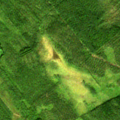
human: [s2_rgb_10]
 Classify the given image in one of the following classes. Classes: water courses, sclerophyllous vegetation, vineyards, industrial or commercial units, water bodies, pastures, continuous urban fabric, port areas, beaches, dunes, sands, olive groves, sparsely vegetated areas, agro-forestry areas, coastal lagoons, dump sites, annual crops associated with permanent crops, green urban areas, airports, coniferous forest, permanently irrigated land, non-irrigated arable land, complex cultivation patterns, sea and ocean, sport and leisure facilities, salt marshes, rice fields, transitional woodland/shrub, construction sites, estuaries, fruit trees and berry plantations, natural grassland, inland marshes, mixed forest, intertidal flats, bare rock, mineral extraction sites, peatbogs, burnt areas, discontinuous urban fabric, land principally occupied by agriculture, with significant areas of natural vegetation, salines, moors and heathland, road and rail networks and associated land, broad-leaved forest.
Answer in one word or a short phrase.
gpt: coniferous forest, transitional woodland/shrub